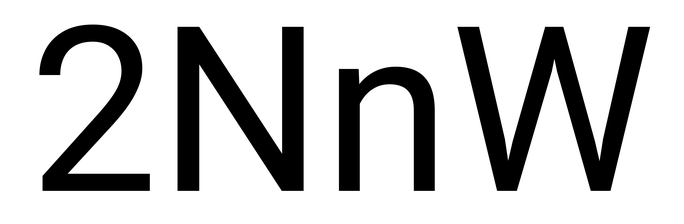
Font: Roboto_Regular